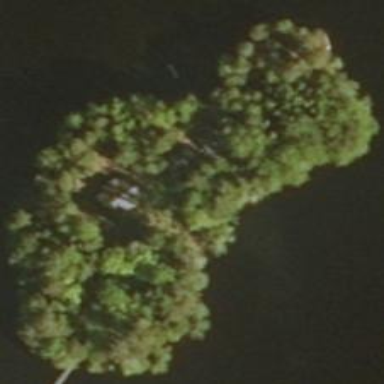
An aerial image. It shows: Island.